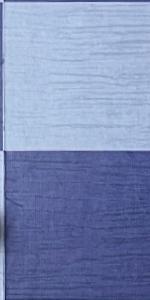
Label: Empty